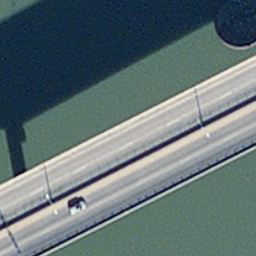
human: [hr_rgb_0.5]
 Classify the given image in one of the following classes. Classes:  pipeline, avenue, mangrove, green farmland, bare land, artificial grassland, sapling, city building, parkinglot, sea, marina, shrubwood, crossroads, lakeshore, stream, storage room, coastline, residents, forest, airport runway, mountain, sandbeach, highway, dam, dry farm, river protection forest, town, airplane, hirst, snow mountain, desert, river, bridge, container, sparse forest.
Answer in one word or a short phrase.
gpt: bridge